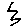
Label: zigzag